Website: home-depot
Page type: customer-info-address
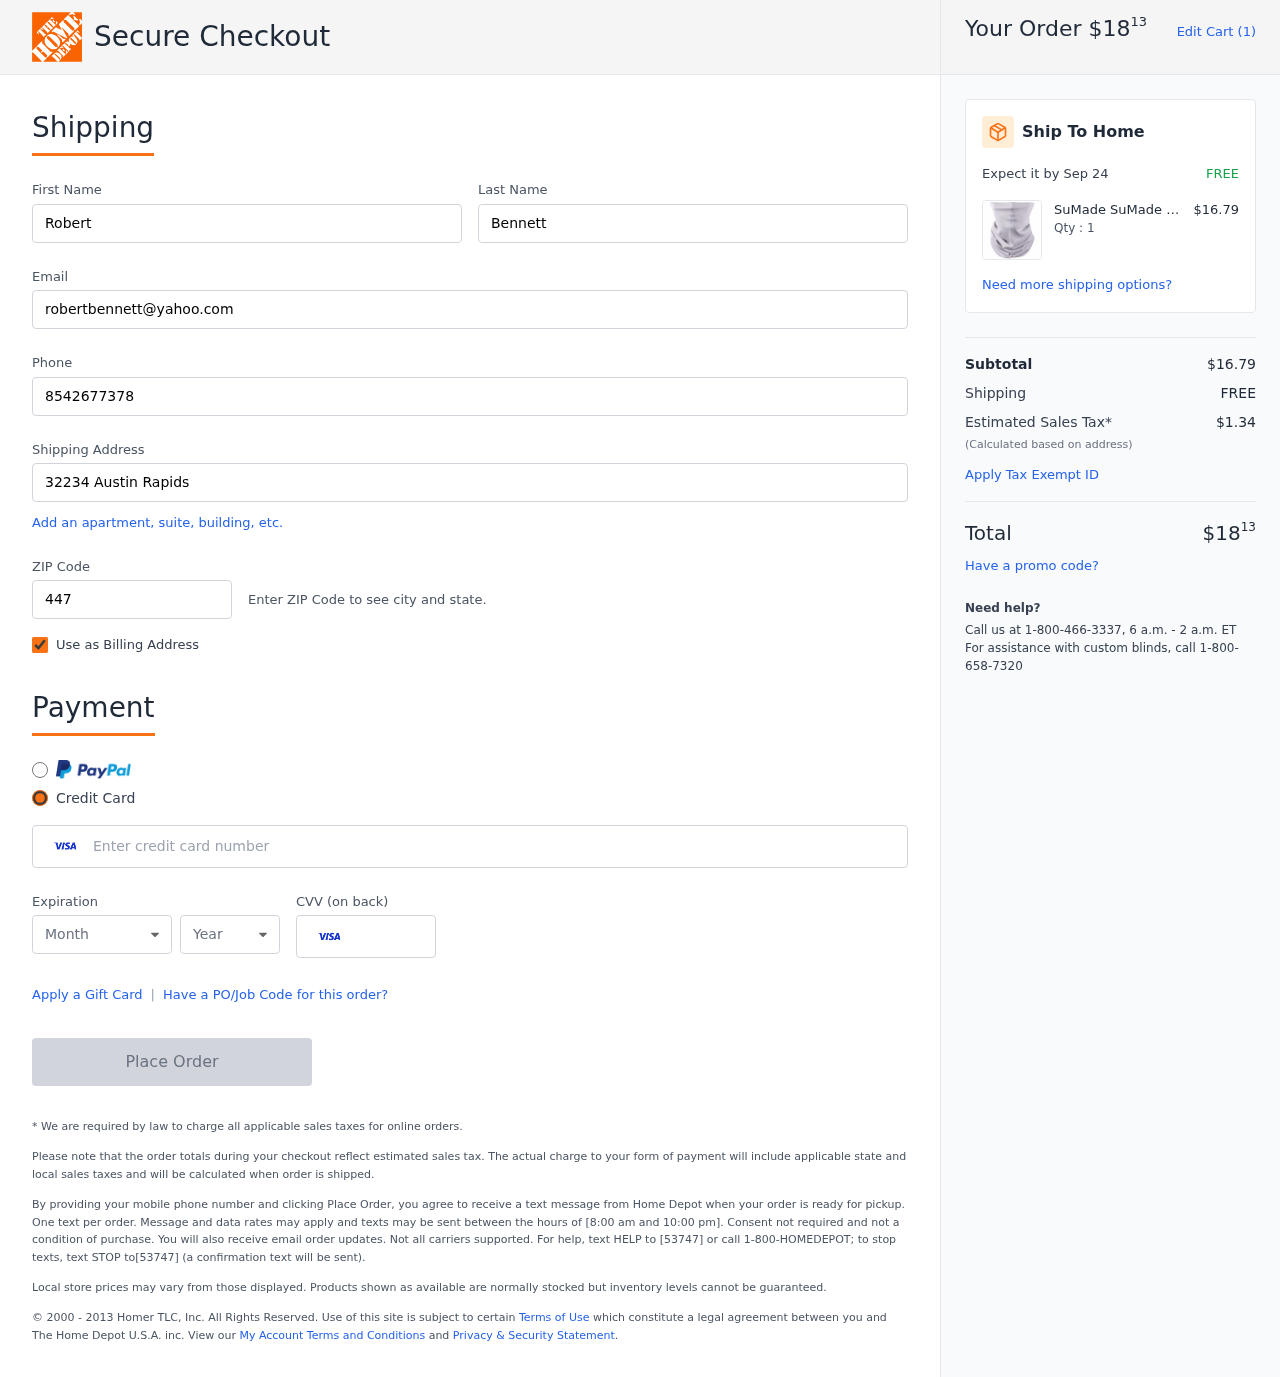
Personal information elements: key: PII_CARD_CVV
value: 591
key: PII_CARD_EXPIRY_MONTH
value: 12
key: PII_CARD_EXPIRY_YEAR
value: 29
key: PII_CARD_NUMBER
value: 4592 9052 3176 1186
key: PII_EMAIL
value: robertbennett@yahoo.com
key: PII_FIRSTNAME
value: Robert
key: PII_LASTNAME
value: Bennett
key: PII_PHONE
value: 8542677378
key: PII_POSTCODE
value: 44731
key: PII_STREET
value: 32234 Austin Rapids
Product elements: key: PRODUCT1_BRAND
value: SuMade
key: PRODUCT1_NAME
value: SuMade Unisex Headwear Face Cover Headband Magic Scarf Neck Gaiter Bandanas
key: PRODUCT1_NAME
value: SuMade Unisex Headwe...
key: PRODUCT1_PRICE
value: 16.79
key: PRODUCT1_QUANTITY
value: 1
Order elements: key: ORDER_TOTAL
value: $1813
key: ORDER_NUM_ITEMS
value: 1
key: ORDER_DELIVERY_DATE
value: Sep 24
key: ORDER_SUBTOTAL
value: $16.79
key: ORDER_SHIPPING_COST
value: FREE
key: ORDER_TAX
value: $1.34